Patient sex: M
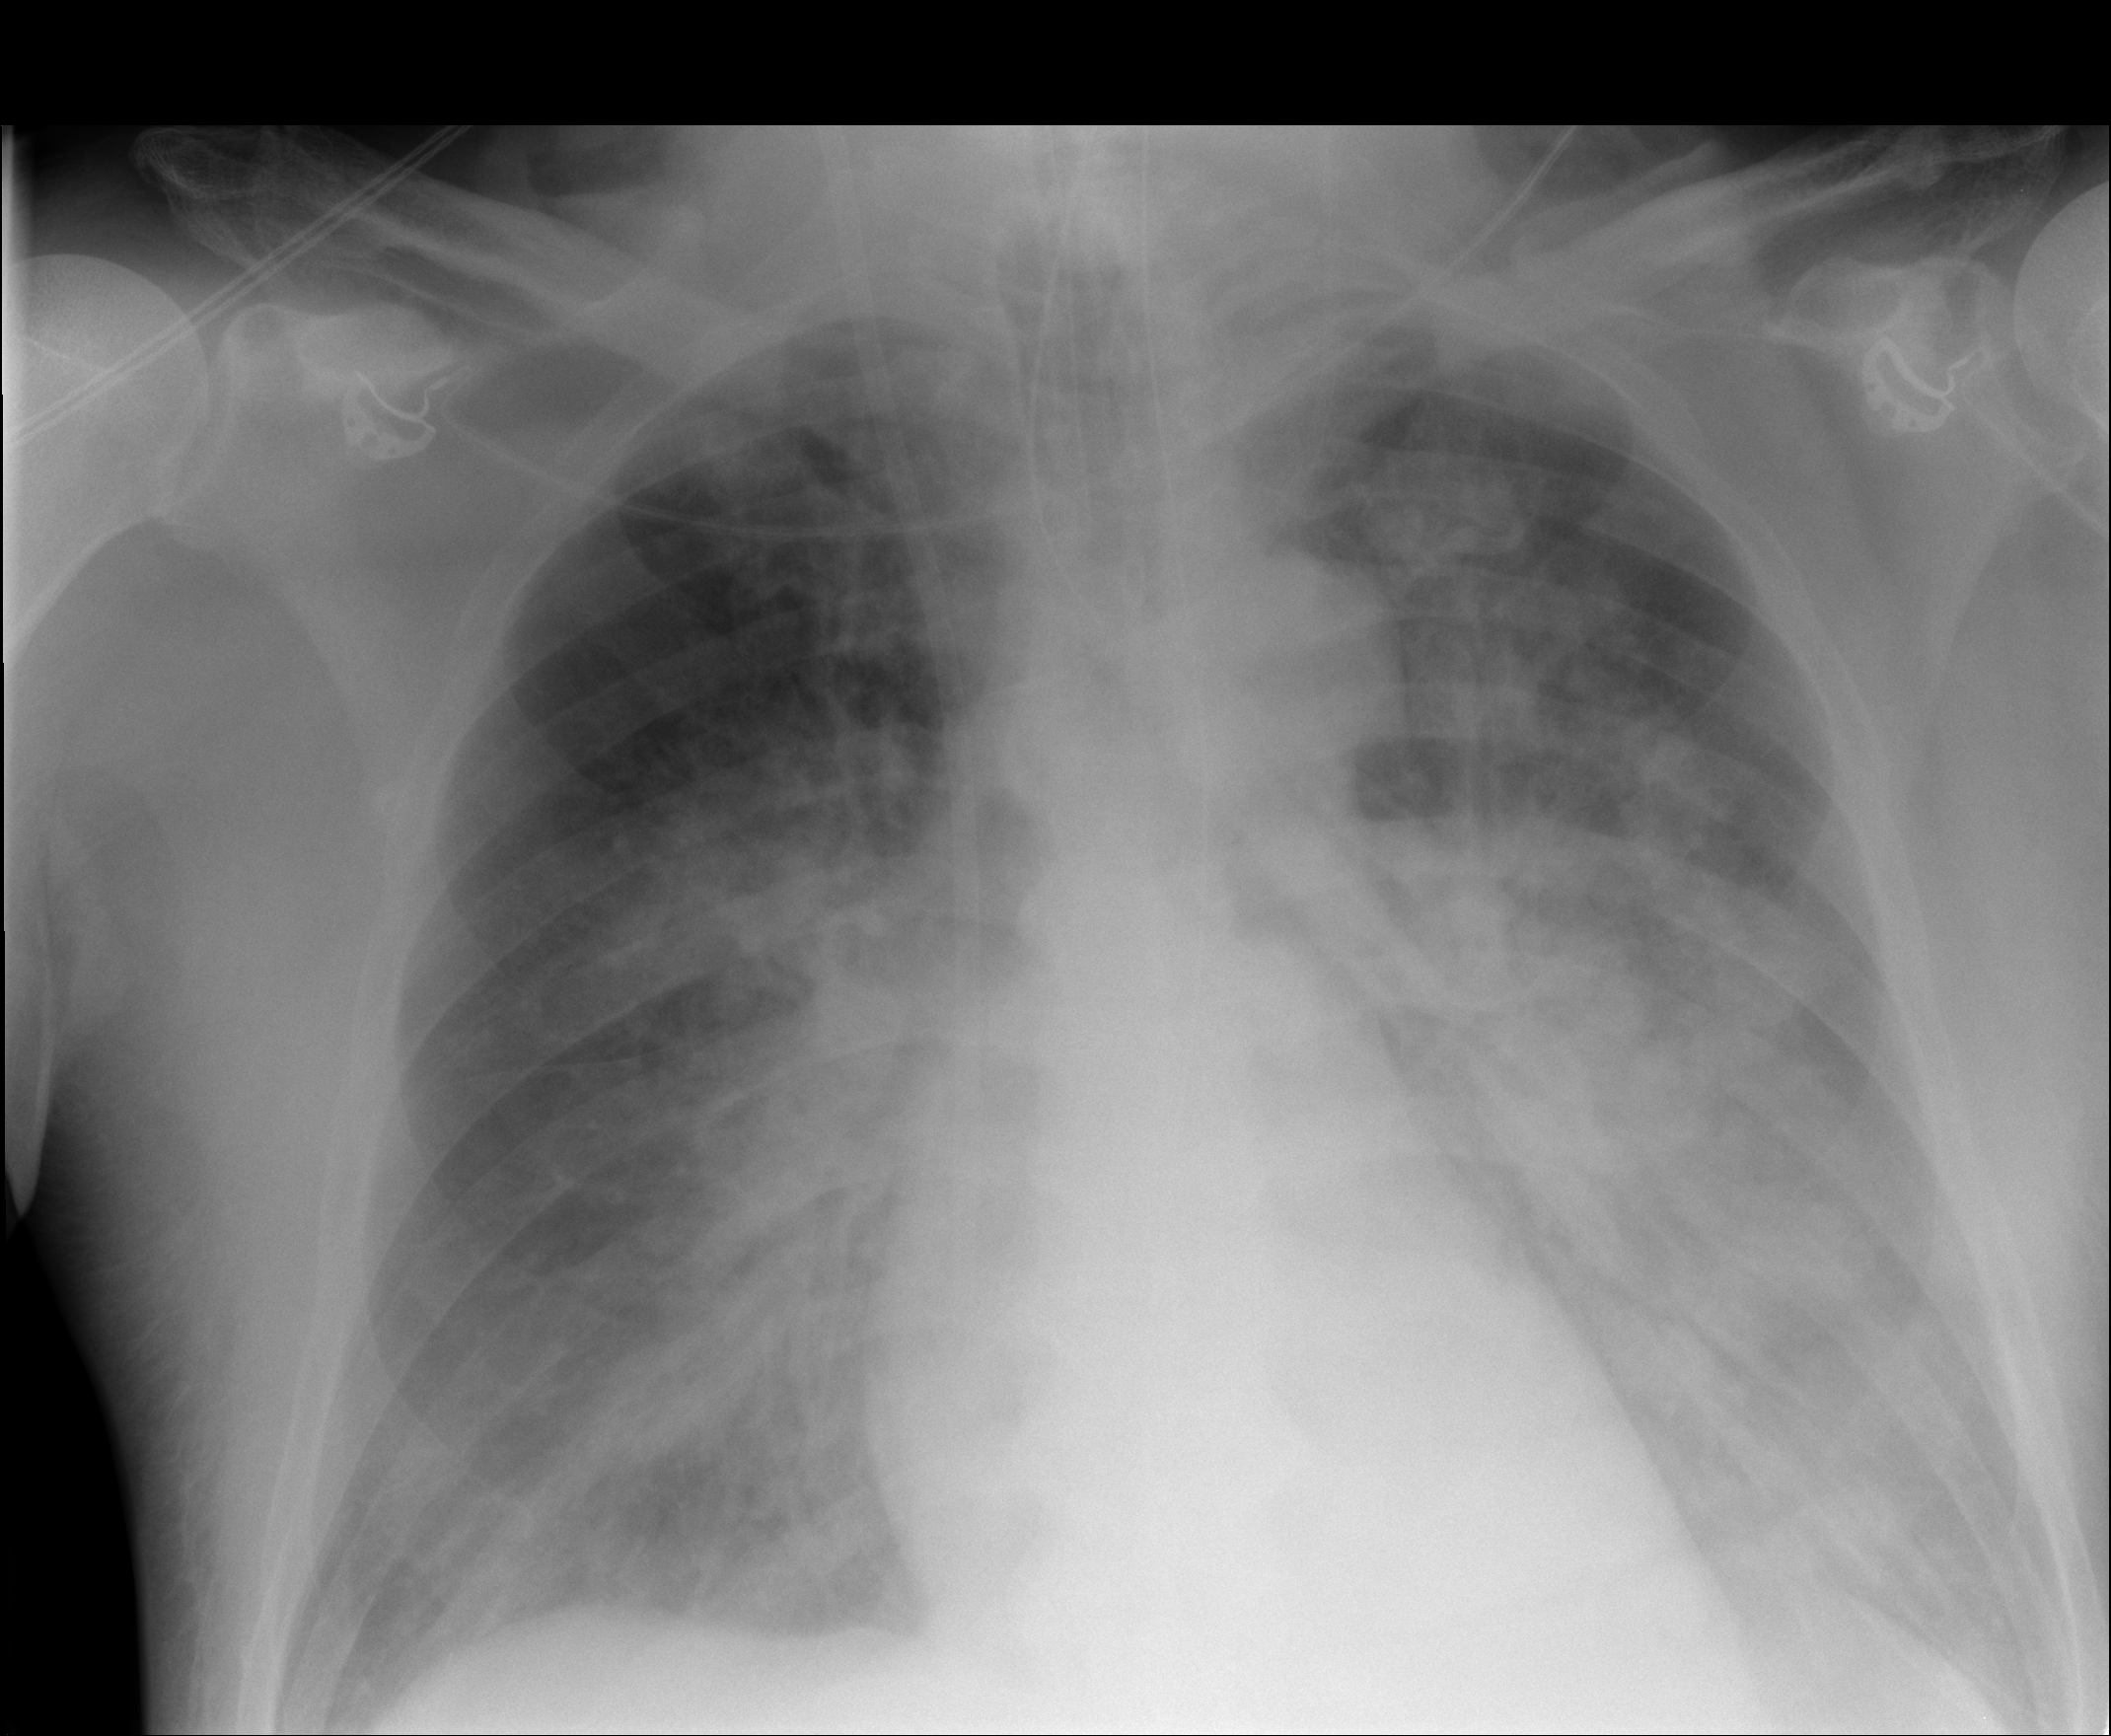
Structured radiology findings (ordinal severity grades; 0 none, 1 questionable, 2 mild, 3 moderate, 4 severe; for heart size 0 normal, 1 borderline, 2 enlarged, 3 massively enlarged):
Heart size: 0
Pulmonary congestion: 2
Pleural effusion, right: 0
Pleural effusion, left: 0
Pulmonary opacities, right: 3
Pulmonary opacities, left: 3
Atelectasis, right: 2
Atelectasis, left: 3